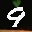
Label: 9